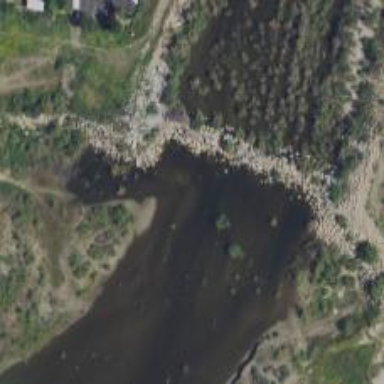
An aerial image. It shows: Dam along waterway.